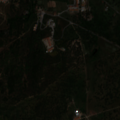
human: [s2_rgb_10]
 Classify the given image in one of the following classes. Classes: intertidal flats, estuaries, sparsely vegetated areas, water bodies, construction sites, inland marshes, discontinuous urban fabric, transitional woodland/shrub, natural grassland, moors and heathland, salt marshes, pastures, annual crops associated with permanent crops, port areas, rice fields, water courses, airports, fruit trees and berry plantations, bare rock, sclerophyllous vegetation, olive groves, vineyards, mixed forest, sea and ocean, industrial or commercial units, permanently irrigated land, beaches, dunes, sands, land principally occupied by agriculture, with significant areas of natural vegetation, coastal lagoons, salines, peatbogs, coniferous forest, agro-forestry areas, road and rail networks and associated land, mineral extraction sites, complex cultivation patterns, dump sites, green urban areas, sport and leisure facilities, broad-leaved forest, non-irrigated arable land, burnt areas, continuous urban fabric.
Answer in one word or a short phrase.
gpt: continuous urban fabric